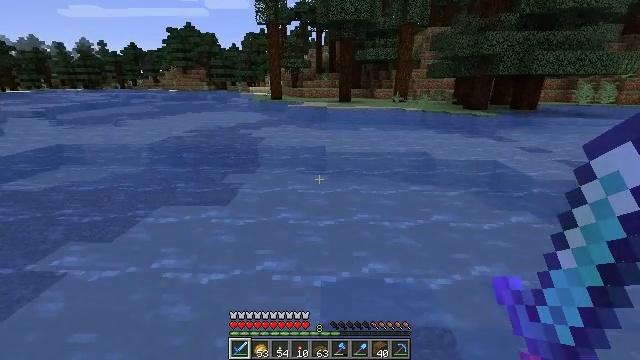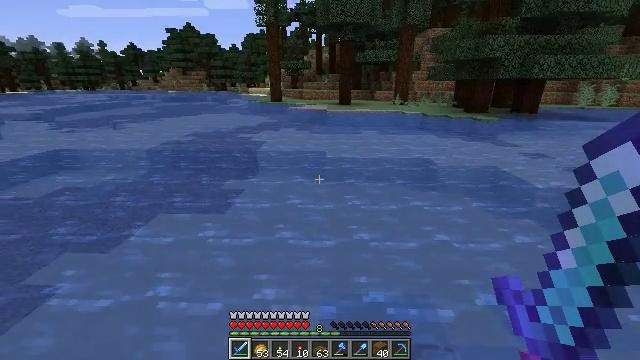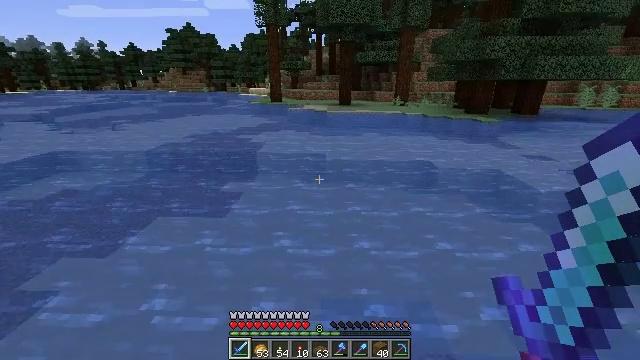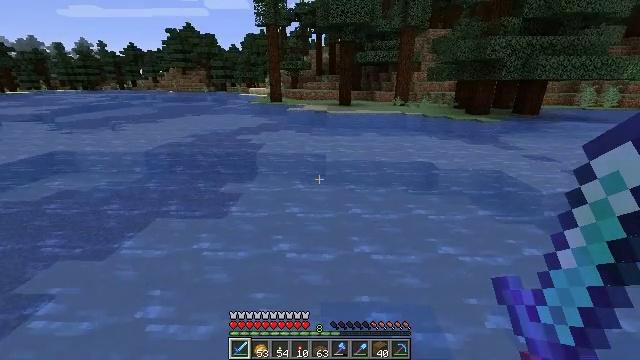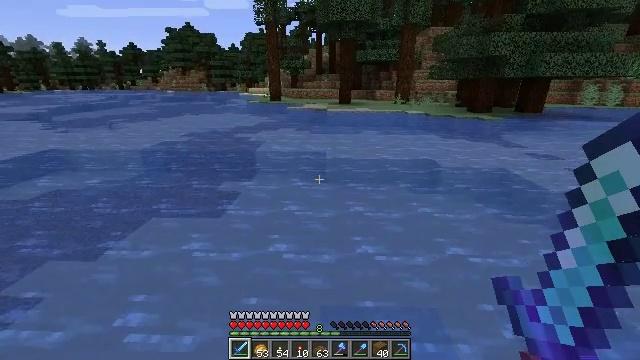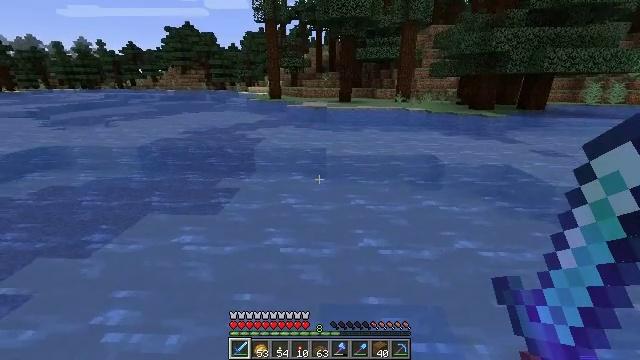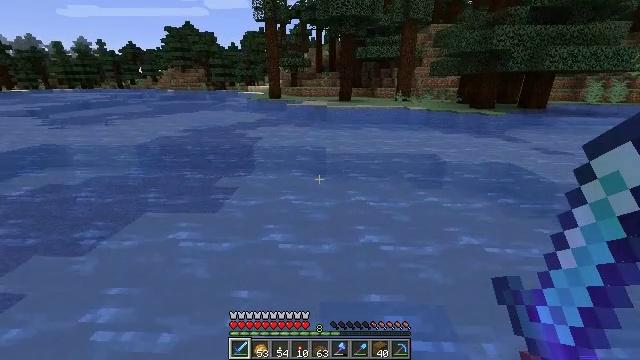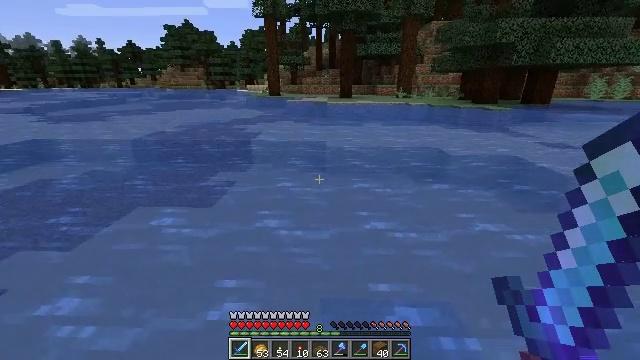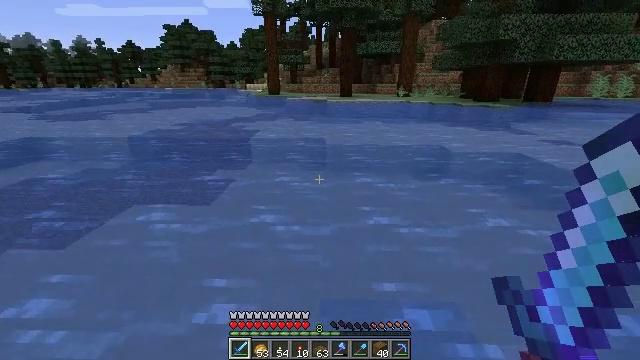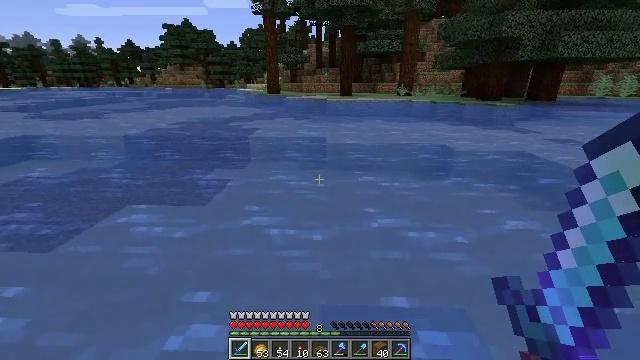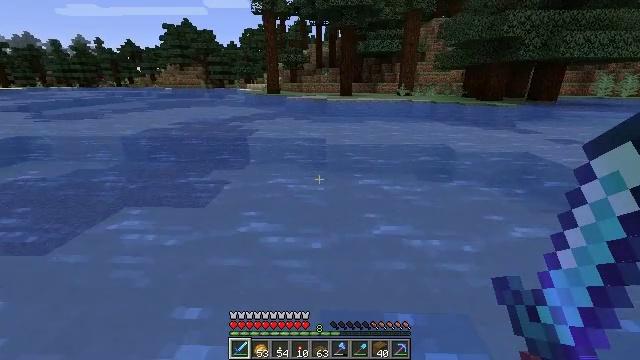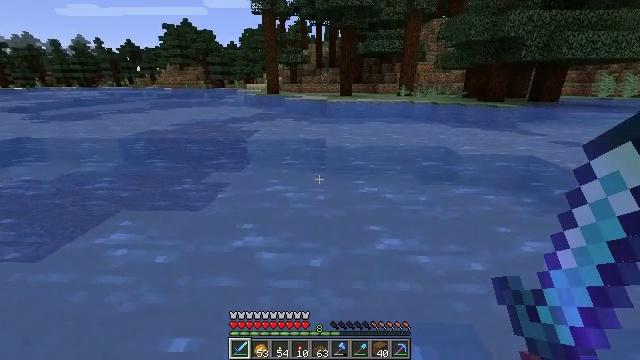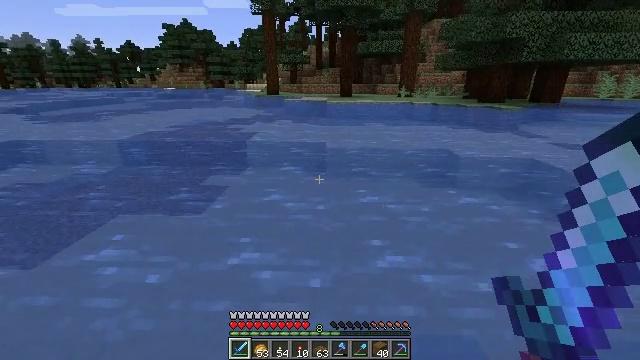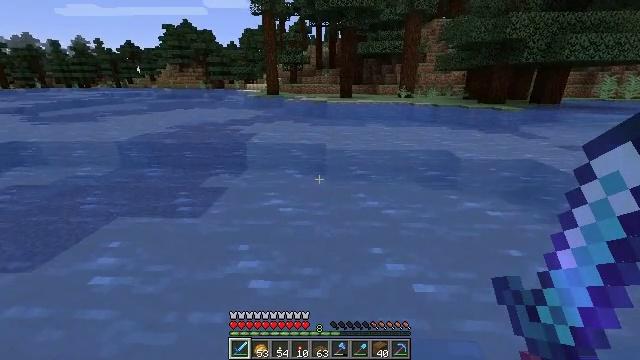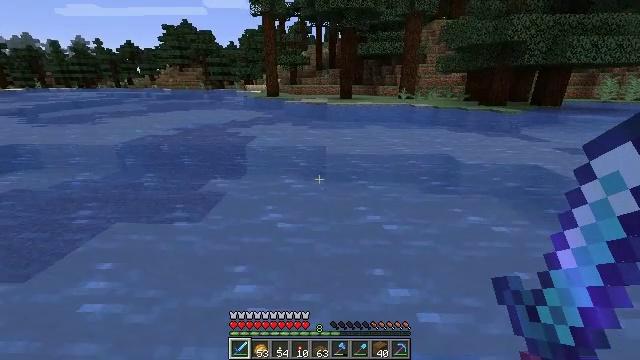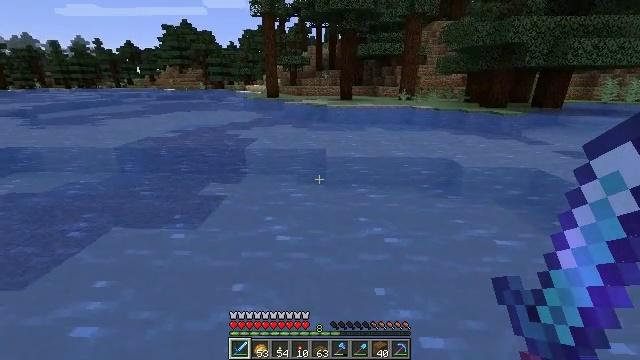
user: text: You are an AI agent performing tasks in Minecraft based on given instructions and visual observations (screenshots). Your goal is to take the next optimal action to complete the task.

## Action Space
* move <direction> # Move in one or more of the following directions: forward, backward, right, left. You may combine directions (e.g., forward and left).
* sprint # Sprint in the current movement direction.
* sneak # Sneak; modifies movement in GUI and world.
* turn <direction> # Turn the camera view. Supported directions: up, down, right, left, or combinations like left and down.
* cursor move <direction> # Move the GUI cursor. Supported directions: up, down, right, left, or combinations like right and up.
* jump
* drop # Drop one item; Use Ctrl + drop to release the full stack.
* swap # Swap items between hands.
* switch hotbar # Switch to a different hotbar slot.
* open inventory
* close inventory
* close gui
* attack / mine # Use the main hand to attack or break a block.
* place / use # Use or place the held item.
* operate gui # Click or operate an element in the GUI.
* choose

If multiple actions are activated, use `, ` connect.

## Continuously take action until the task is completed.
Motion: motion action
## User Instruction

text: Collect sugar cane near water sources.
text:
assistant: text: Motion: move forward, jump
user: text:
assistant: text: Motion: move forward, jump
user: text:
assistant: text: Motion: move forward, jump
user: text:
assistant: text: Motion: move forward, jump
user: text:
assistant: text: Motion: move forward, jump
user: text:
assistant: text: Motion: move forward, sprint, jump
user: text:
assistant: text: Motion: move forward, sprint, jump
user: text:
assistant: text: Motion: move forward, sprint, jump
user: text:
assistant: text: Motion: move forward, sprint, jump
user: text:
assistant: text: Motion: move forward, jump
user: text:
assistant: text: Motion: move forward, jump
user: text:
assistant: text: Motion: move forward, jump
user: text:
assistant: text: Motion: move forward, jump
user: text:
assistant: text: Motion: move forward, jump
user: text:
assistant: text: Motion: move forward, sprint, jump
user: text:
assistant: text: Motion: move forward, sprint, jump
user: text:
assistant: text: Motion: move forward, sprint, jump
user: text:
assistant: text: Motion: move forward, sprint, jump
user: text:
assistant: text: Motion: move forward, sprint, jump
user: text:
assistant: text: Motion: move forward, jump
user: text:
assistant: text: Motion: move forward, jump
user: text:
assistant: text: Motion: move forward, jump
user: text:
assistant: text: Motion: move forward, jump
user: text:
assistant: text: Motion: move forward, sprint, jump
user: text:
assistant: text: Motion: move forward, sprint, jump
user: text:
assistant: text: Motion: move forward, sprint, jump
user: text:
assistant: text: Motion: move forward, sprint, jump
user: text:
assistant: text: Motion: move forward, jump
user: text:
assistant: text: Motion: move forward, jump
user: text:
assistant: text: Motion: move forward, jump